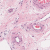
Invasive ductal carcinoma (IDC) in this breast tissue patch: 0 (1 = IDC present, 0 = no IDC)